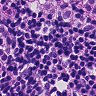
Metastatic tissue present: yes